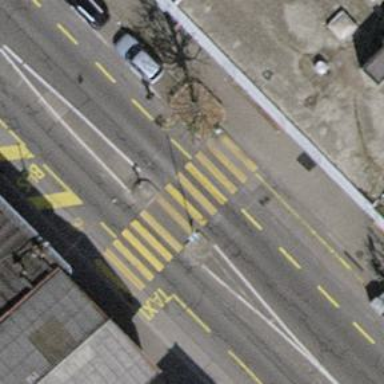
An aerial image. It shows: Marked crossing with zebra pattern. There is island at the crossing.